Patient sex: M
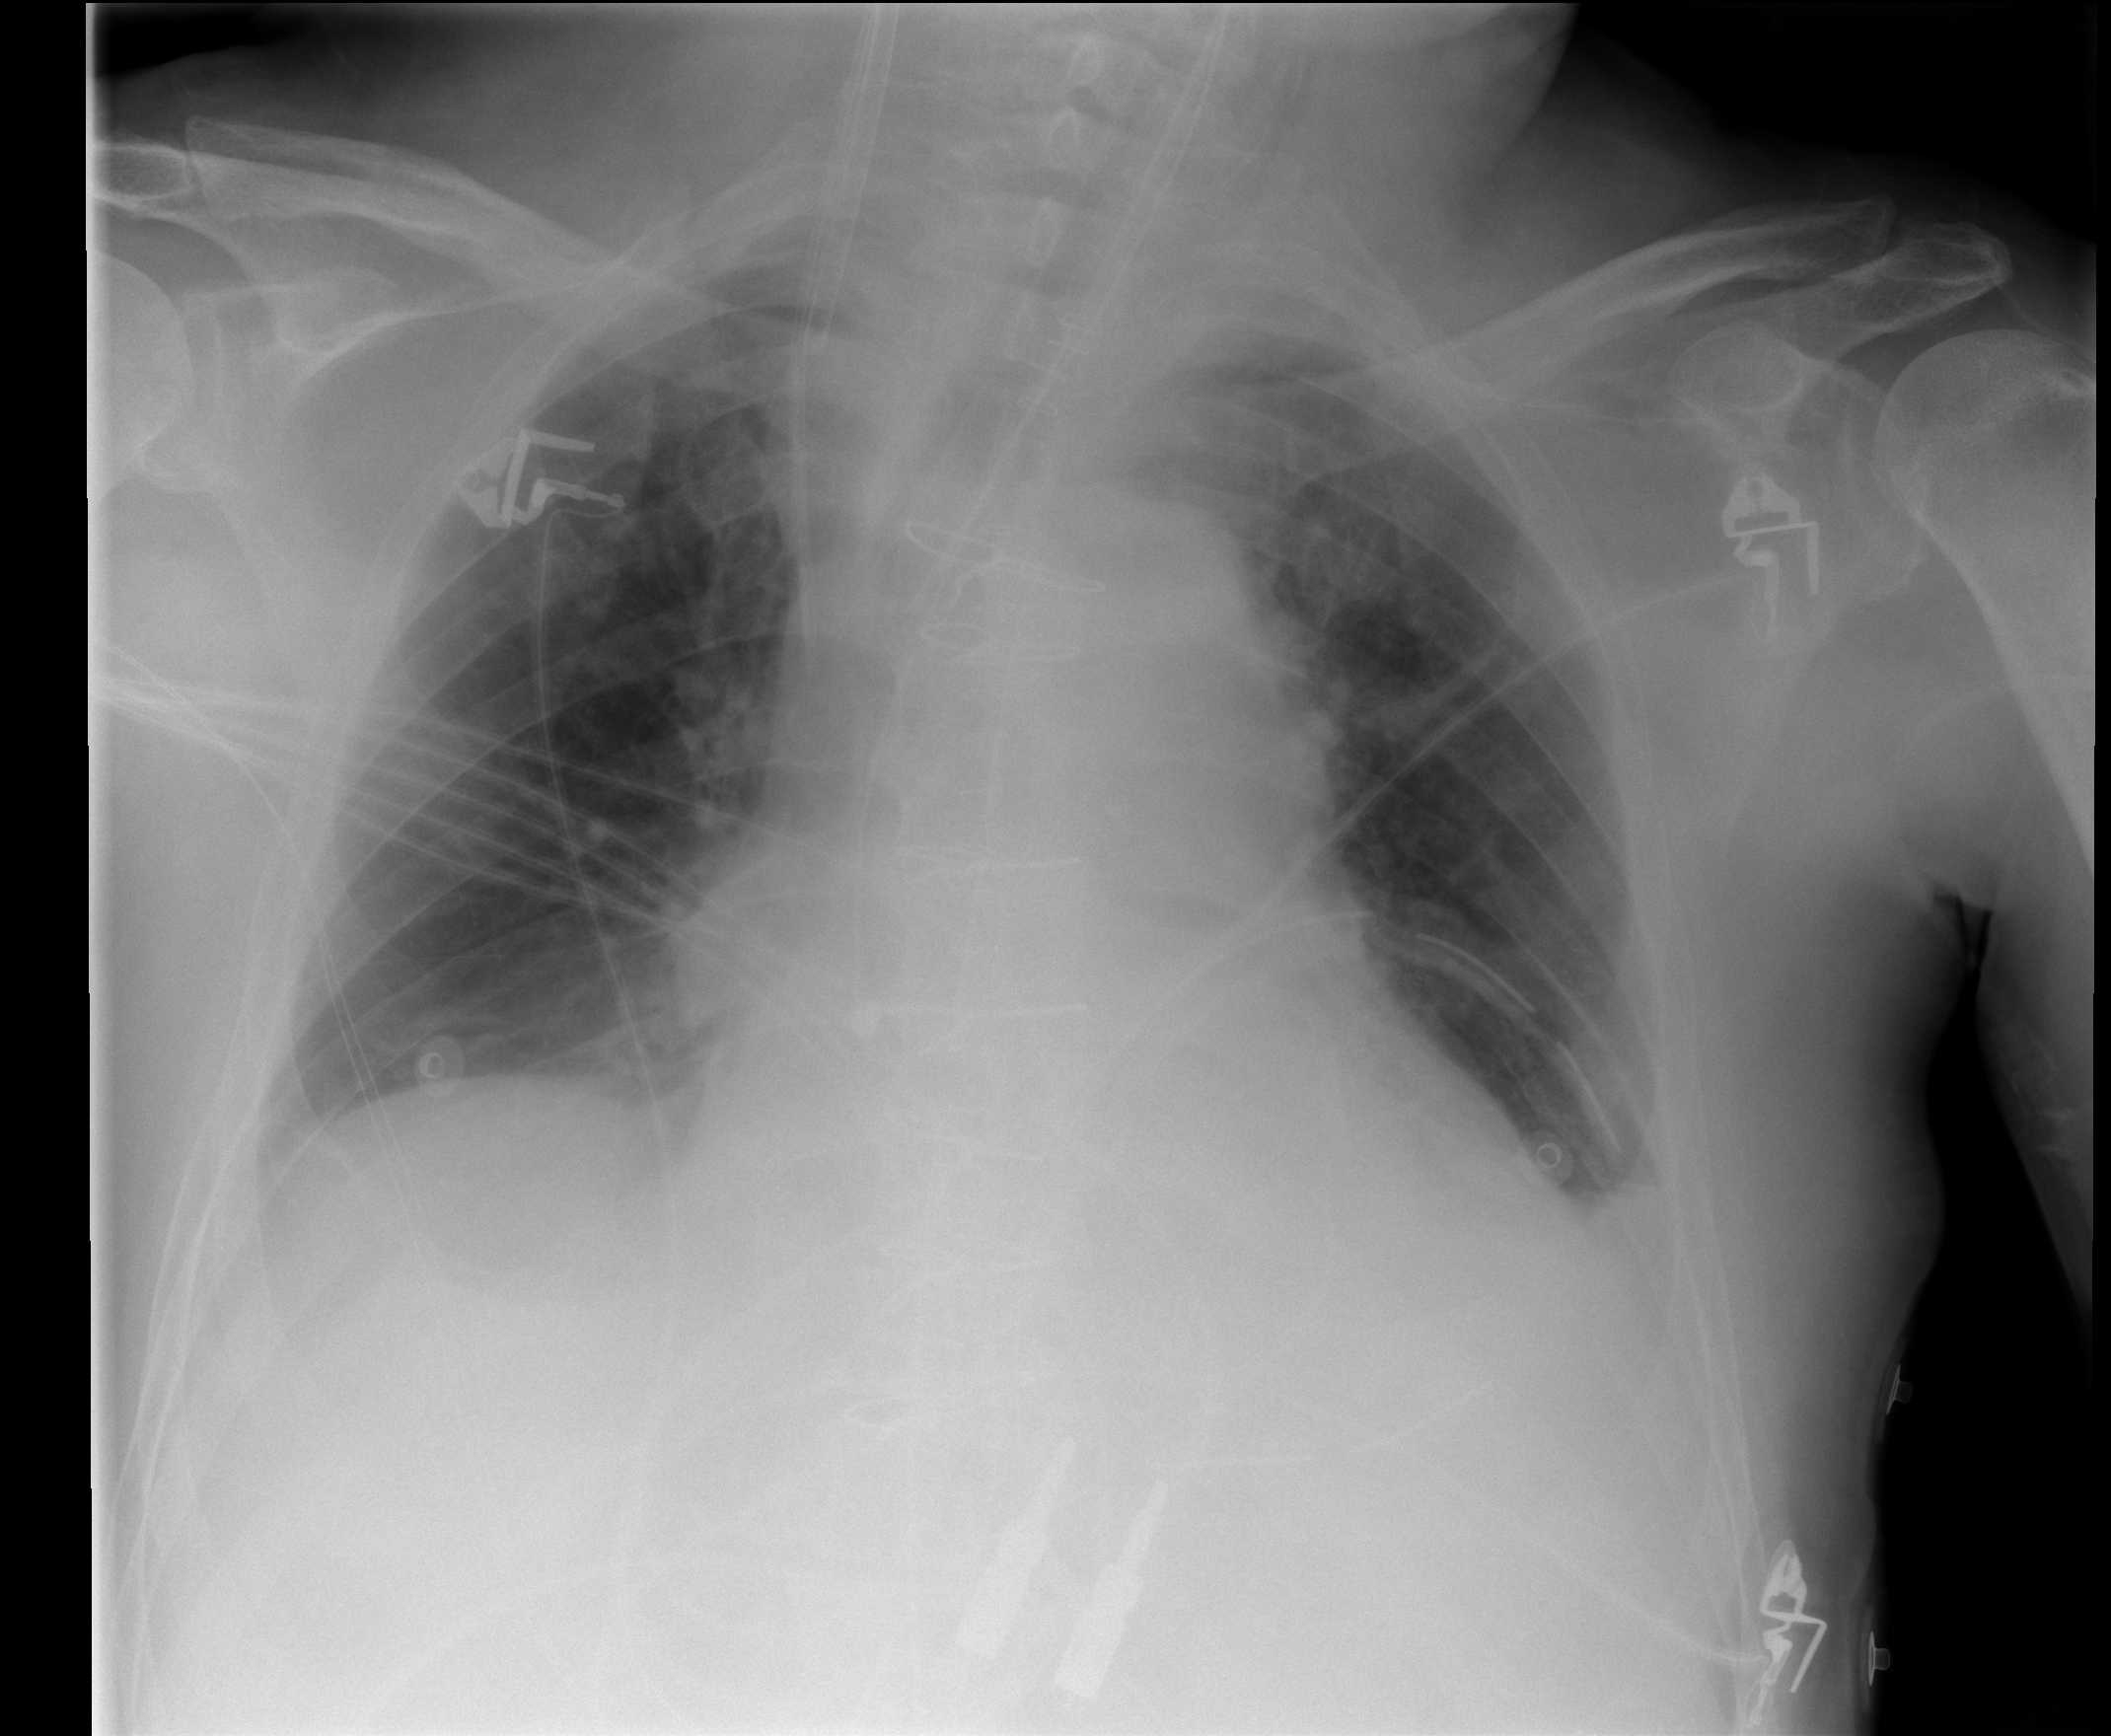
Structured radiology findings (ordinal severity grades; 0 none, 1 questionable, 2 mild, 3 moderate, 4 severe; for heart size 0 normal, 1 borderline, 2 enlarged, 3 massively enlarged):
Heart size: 0
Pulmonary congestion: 0
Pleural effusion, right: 2
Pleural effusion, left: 2
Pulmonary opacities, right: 0
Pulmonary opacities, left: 0
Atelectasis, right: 2
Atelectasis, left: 2